Field crop: maize
Growth stage: 2
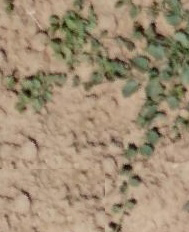
Species: convolvulus